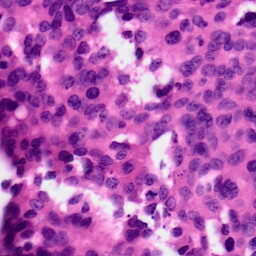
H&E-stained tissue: Ovarian